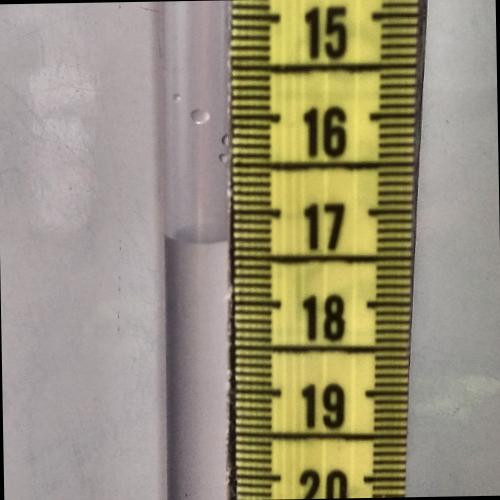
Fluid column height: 17.3 cm